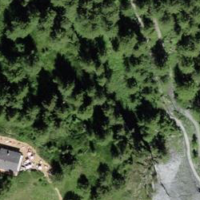
EUNIS habitat code: 44
Species observed at this site:
Chamaenerion angustifolium
Rhododendron ferrugineum
Vaccinium vitis-idaea
Adenostyles alpina
Parnassia palustris